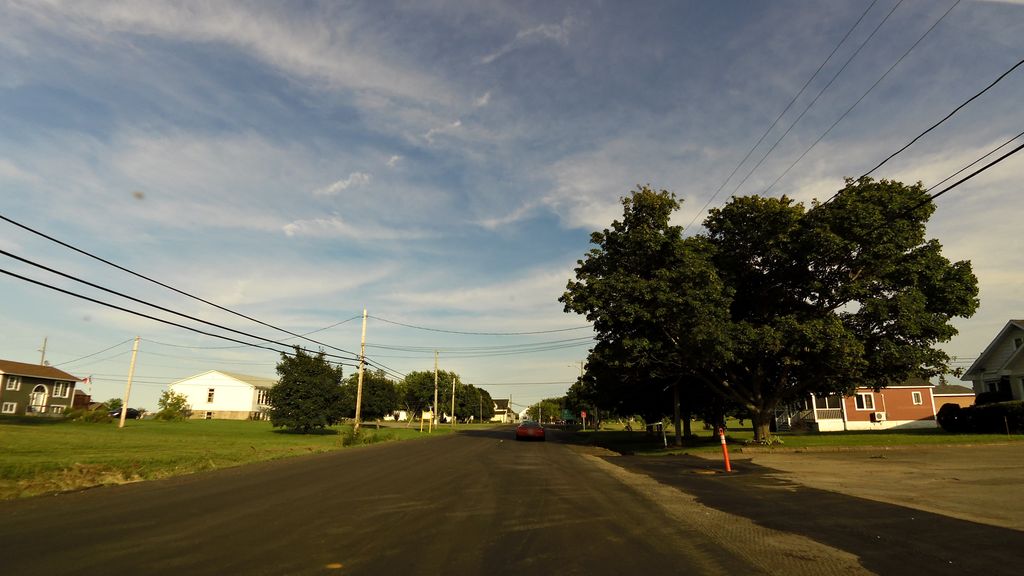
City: charlottetown